Question: I'm using the current version 1.1.2 of Google Maps SDK for iOS. The map only displays the Google logo, the current location and the added marker. But no map content whatsoever:

I correctly registered the API key:
'''
BOOL result = [GMSServices provideAPIKey:@"<my key>"];
'''
the result is 'YES' and I verified that the bundleIdentifier matches with the API console. I load the GMSMapView from a storyboard and set the camera in my '-viewDidLoad':
'''
self.mapView.camera = [GMSCameraPosition cameraWithLatitude:0 longitude:0 zoom:2];
'''
This is logged by GMSMapView:
'''
Failed to make complete framebuffer object 8cd6
Failed to make complete framebuffer object 8cd6
Google Maps SDK for iOS version: 1.1.2.2533
GMSZoomTableQuadTree lacks root zoom table for tile type (mapType: 10)
GMSZoomTableQuadTree lacks root zoom table for tile type (mapType: 15)
'''
Any idea what could cause this problem?
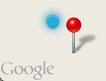
Answer: Found the solution myself.
I'm using Auto Layout. Apparently, in '-viewDidLoad' the Auto Layout hasn't yet done its work and my 'GMSMapView' still had a CGRectZero frame. 'GMSMapView' seems to react very picky on a zero frame.
'''
[self.view layoutIfNeeded];
'''
prior to setting the camera solved the problem for me.